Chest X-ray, AP view. Patient: 38 years old, sex F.
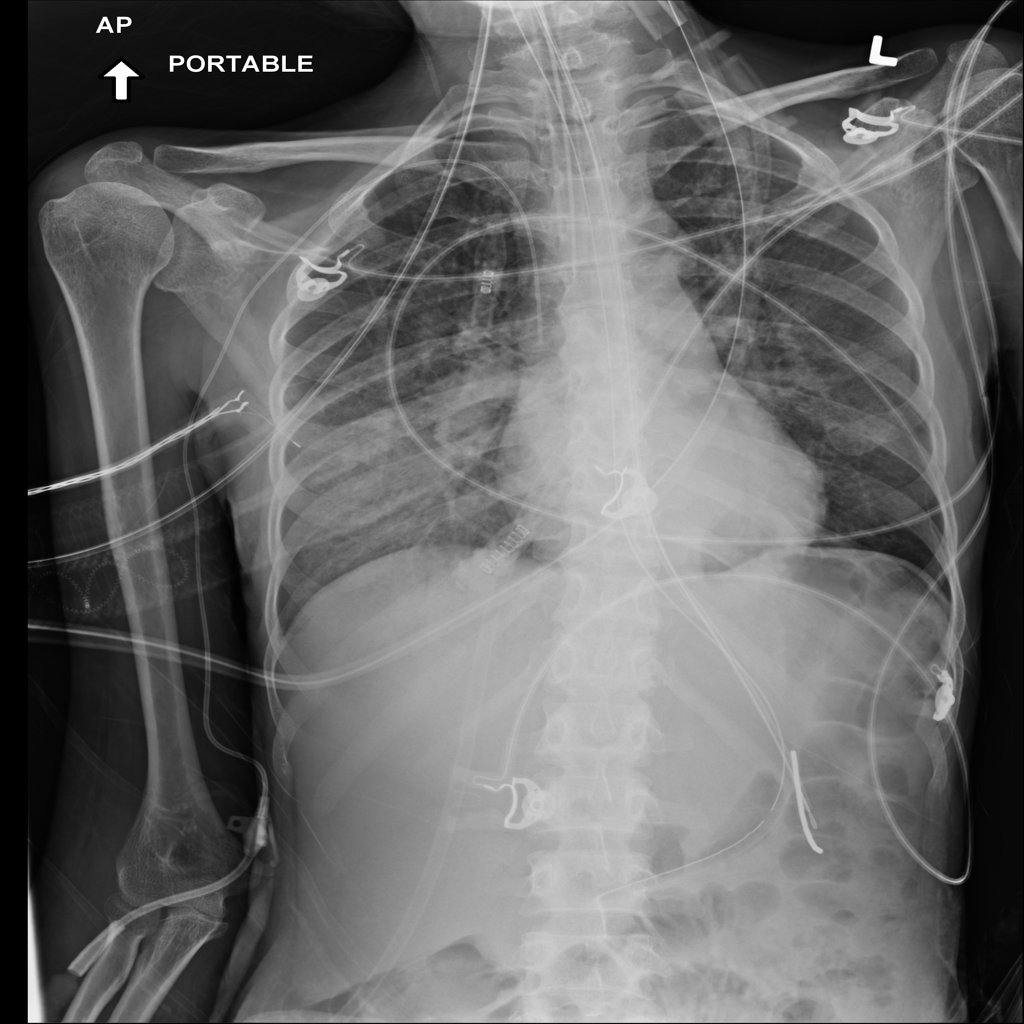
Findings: Infiltration